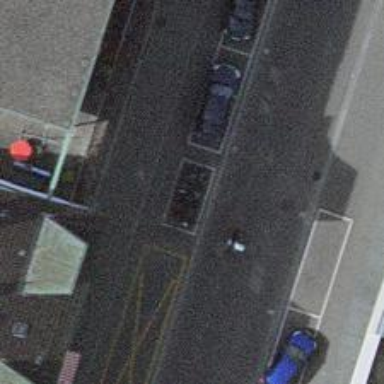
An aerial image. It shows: Bicycle parking area with stands available.